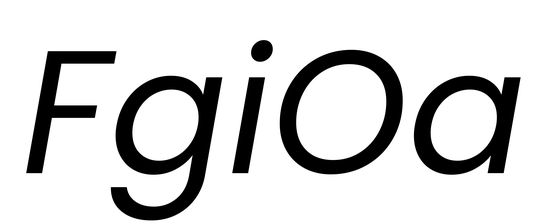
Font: Poppins-Italic